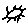
Label: sun